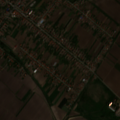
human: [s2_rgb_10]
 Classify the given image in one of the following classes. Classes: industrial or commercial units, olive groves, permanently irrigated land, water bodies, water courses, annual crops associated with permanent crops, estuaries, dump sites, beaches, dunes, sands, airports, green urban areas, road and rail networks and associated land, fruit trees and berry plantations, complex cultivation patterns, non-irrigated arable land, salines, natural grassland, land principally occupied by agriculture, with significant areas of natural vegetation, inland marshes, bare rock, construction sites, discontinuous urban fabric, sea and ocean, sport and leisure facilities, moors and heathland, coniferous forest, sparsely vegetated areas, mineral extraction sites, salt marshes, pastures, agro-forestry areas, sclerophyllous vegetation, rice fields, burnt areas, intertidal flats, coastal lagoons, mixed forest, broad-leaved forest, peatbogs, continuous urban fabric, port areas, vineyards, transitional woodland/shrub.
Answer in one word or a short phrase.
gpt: discontinuous urban fabric, non-irrigated arable land, complex cultivation patterns